Question:
'''
SELECT t.id AS task_id, t.name, t.created_at
,COALESCE(SUM(tp1.amount),0) AS paid
,COALESCE(SUM(tp2.amount),0) AS paid_back
FROM tasks AS t
LEFT JOIN task_payments AS tp1 ON tp1.task_id=t.id AND tp1.type='1'
LEFT JOIN task_payments AS tp2 ON tp2.task_id=t.id AND tp2.type='0'
WHERE t.customer_id='4'
GROUP BY tp1.task_id, tp2.task_id
ORDER BY t.id ASC
'''
Hi, There is two type(1 OR 0) on task_payments. type 0 is paid back. type 1 is paid. I want separately total amount as result. so I want result;
task_id=5
paid=450
paid_back=10
I should use join. If there is a filter request, I am going to use paid and paid_colums on where clause. ex: and paid_back>0
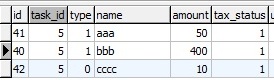
Answer: maybe the following query may help you ':D'
'''
SELECT x.*
FROM
(
SELECT a.task_id,
SUM(CASE WHEN b.type = 1 THEN b.amount ELSE 0 END) paid,
SUM(CASE WHEN b.type = 0 THEN b.amount ELSE 0 END) paidBack
FROM tasks a
LEFT JOIN task_payments b
ON a.id = b.task_id
-- WHERE a.customer_id = 4
GROUP BY a.task_id
) x
-- WHERE x.paid > 100 -- sample Request
'''